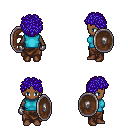
a pixel art fantasy rpg character, female body template, human, dark skin, teal sleeveless shirt, robe skirt, blue curly afro hairstyle, metal gloves, brown shoes, shield, four views (front, back, left, right), 2x2 character sprite sheet, small pixel art, hard edges, no anti-aliasing